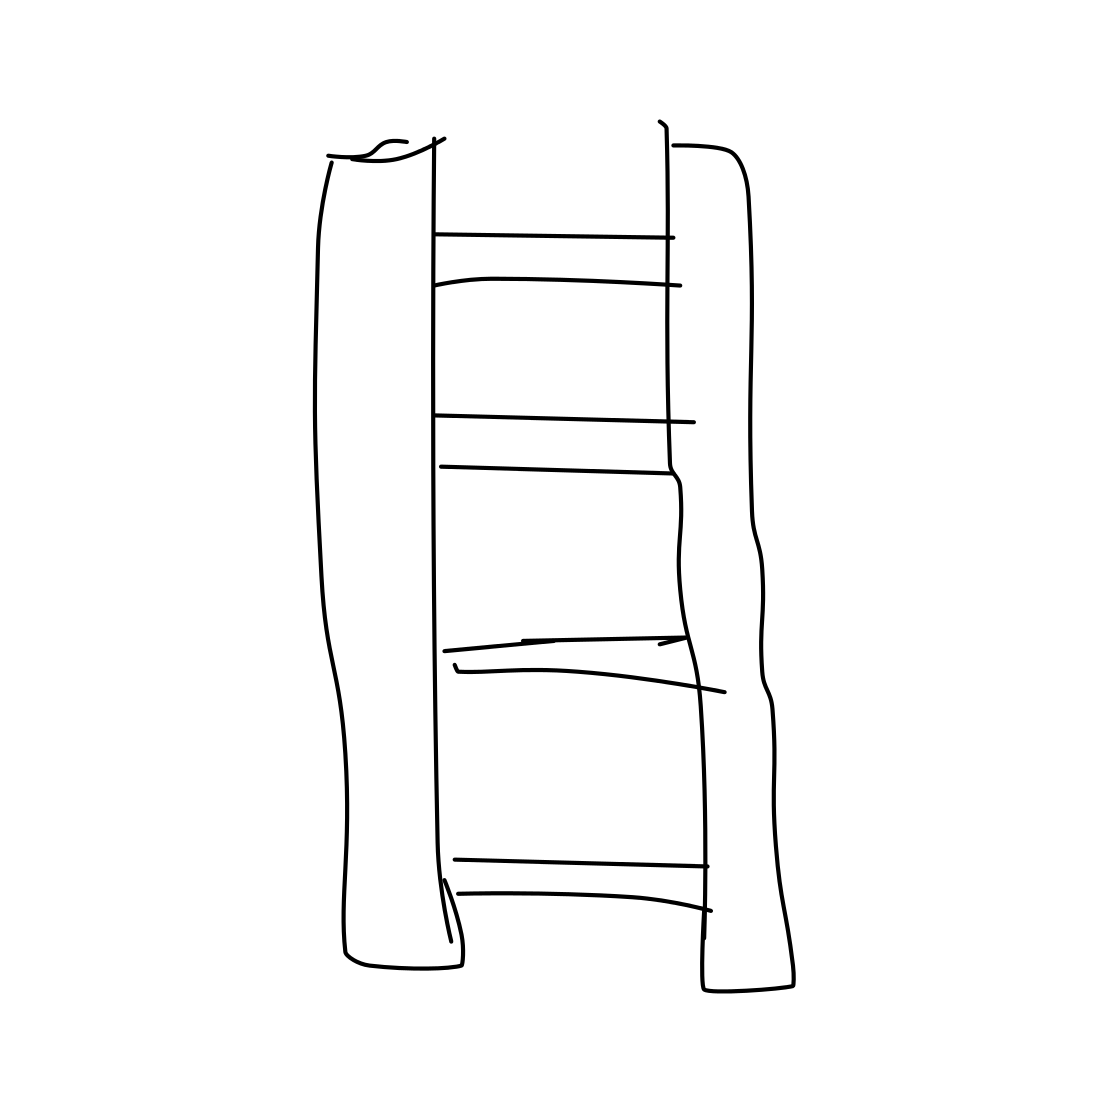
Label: ladder